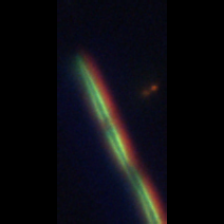
Taxon: Psuedo-nitzschia
Group: Diatoms